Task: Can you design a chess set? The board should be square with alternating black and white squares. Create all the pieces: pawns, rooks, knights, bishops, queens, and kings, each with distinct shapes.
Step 2299:
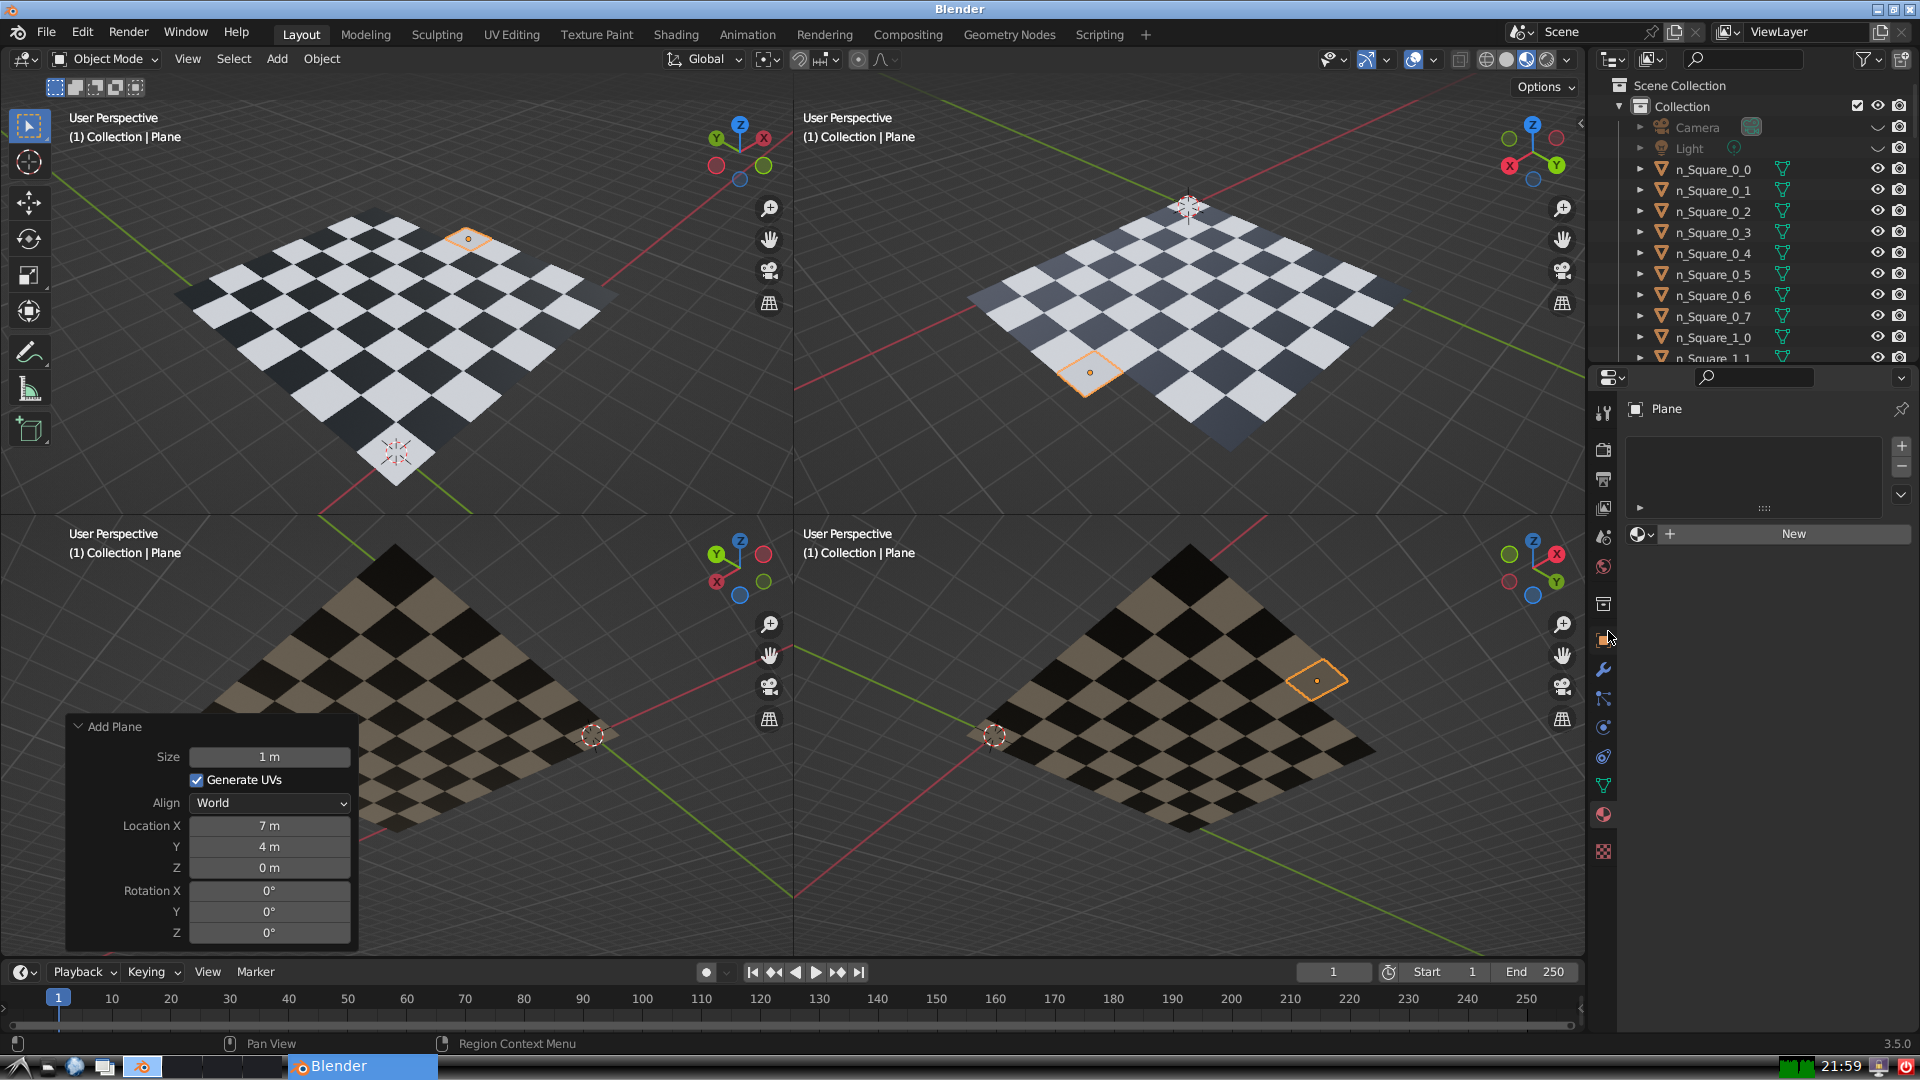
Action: click: no